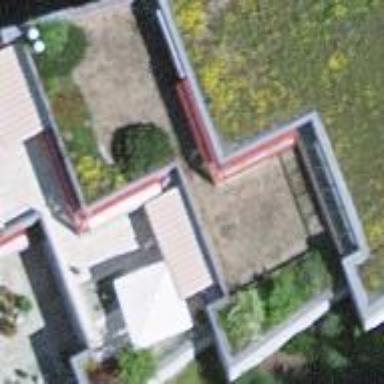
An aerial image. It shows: Terrace building.